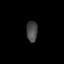
Tissue: skin
Cell type: Epithelial cells
Senescence score: 0.939
Nuclear area (px): 225
Mean DAPI intensity: 72.187